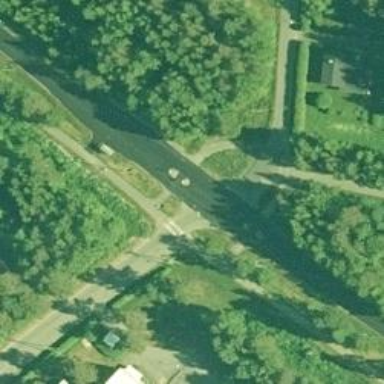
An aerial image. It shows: Island crossing on the road.